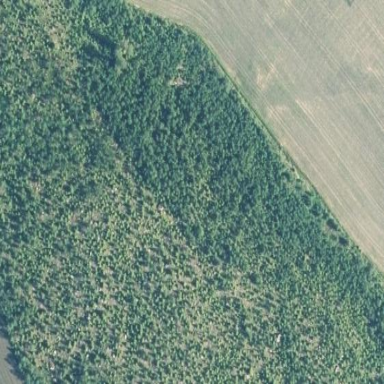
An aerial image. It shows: Forest area.